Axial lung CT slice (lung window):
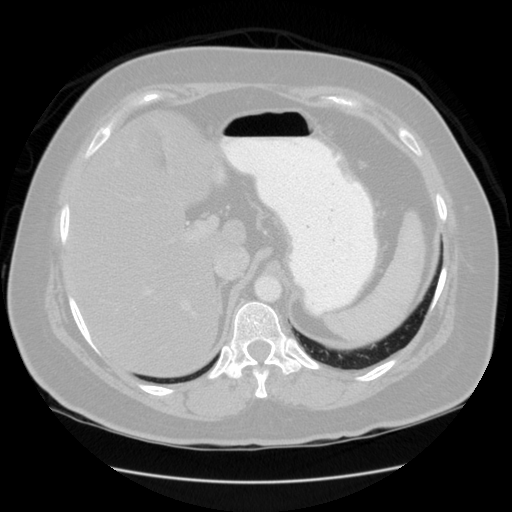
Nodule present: no